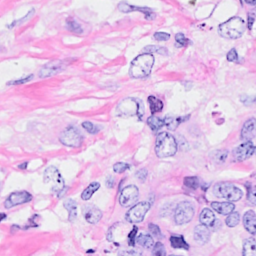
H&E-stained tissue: Breast